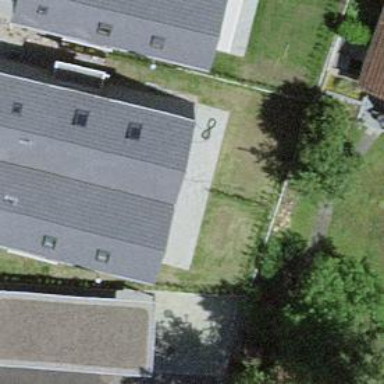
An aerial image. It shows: Terrace building.